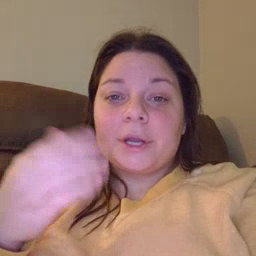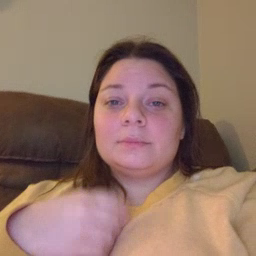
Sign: book